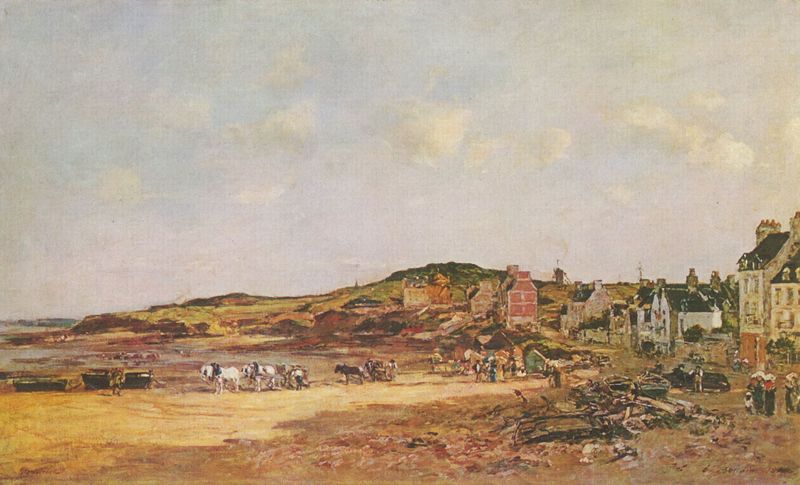
Titel: Portrieux
Künstler: Eugène Boudin
Standort: Budapest
Institution: Szépmüvészeti Múzeum
Schlagwörter: berg, blau, felsen, himmel, meer, wasser, weiß, wolken, fluss, frauen, gelb, grün, impressionismus, landschaft, menschen, ocker, sand, see, stadt, ufer, braun, fenster, grau, hell, holz, licht, männer, schwarz, strasse, ölbild, dach, gebäude, haus, rot, tier, tiere, weg, wolke, leute, malerei, mensch, weit, holland, ebene, erde, feld, felder, horizont, häuser, hügel, kühe, natur, weite, wind, windmühle, flach, flachland, gewässer, rauch, sonne, realismus, personen, england, schön, arbeit, bauern, boot, boote, genre, kamin, kamine, karren, pferd, pferde, reiter, schornstein, turm, küste, schiff, schiffe, sommer, strand, fassaden, fischer, acker, trocken, berge, dünen, klippen, modern, dorf, dächer, giebel, schornsteine, kuh, kutsche, kutschen, ziehen, hafen, wagen, promenade, krieg, küstenlandschaft, querformat, treibgut, turner, zerstörung, bucht, impression, ortschaft, stadtrand, ebbe, karawane, ruine, urlaub, bürger, hauben, schimmel, sandfarben, landschaftsbild, hügelig, lanschaft, siedlung, landwirtschaft, zerstört, balu, spaziergänger, weitläufig, auswandern, pferdegespann, gespann, bauen, dachgaube, antenne, fuhrwerk, sone, häuserzeile, pferdewagen, ziegelstein, backsteinhaus, menschne, bevölkerung, britisch, strandgut, kutsch, verlust, irland, landschafts, dezent, hügelkuppe, auswanderung, kaput, booote, hoffnungslosigkeit, nach dem krieg, schornsteie, wenig farben, windmhle, g, ebbbe